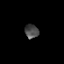
Tissue: prostate
Cell type: Fibroblasts
Senescence score: 0.7156
Nuclear area (px): 188
Mean DAPI intensity: 75.245